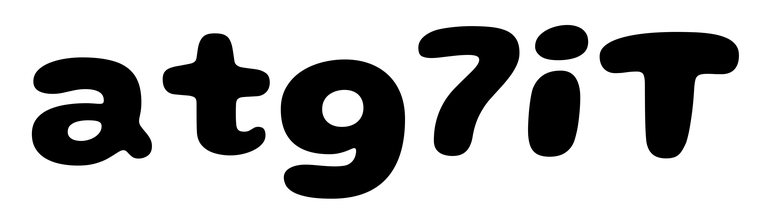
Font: Gluten_Bold